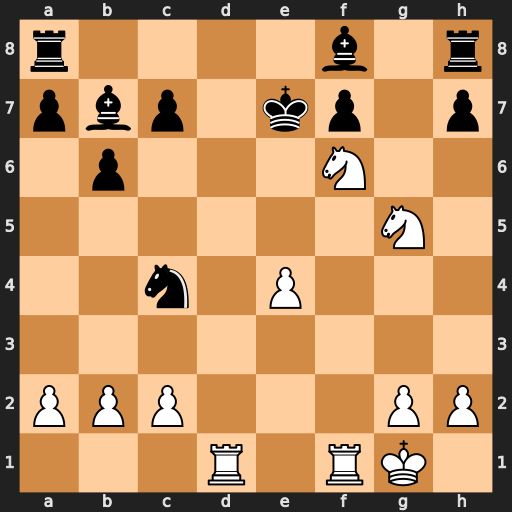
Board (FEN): r4b1r/pbp1kp1p/1p3N2/6N1/2n1P3/8/PPP3PP/3R1RK1
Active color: w
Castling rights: -
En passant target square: -
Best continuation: Rd7#